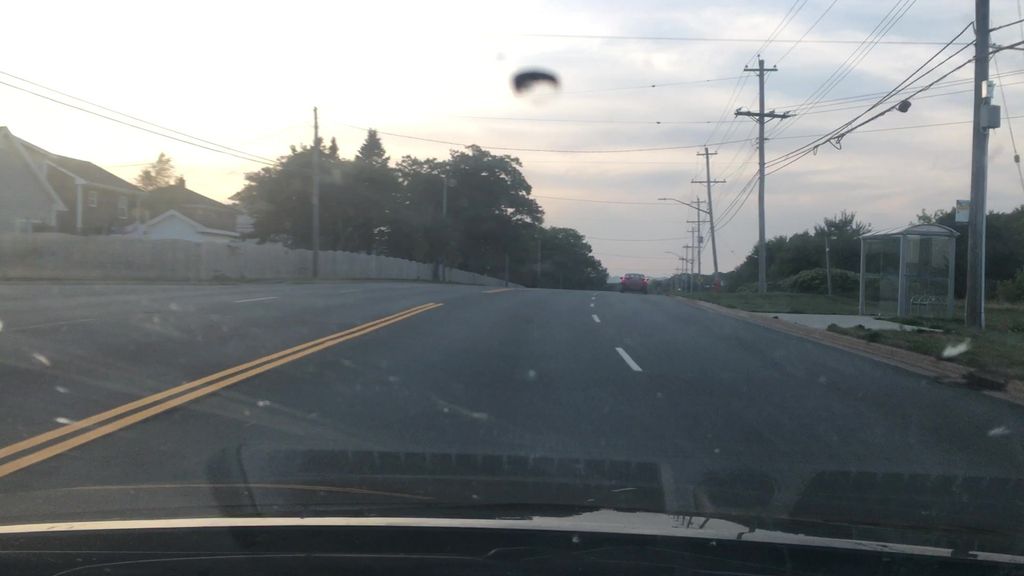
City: halifax